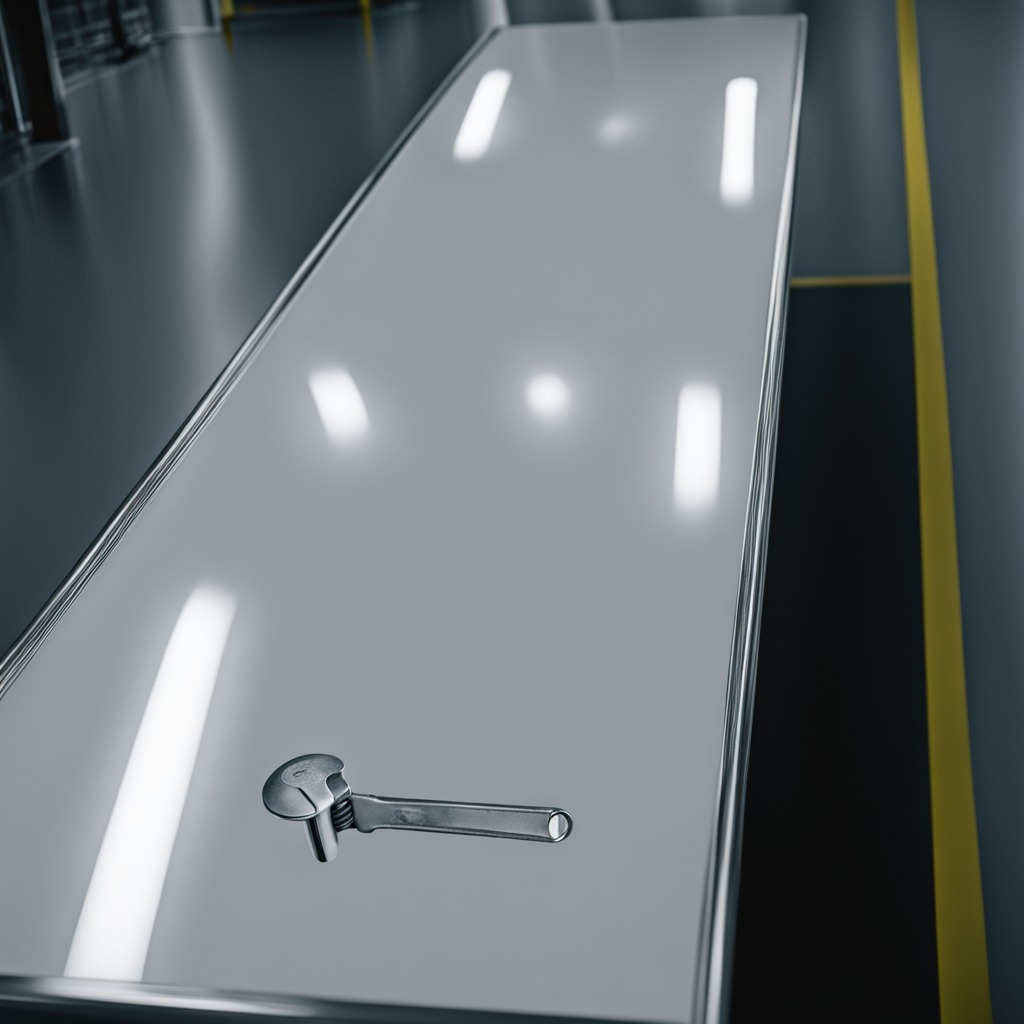
A wrench is lying on a table.